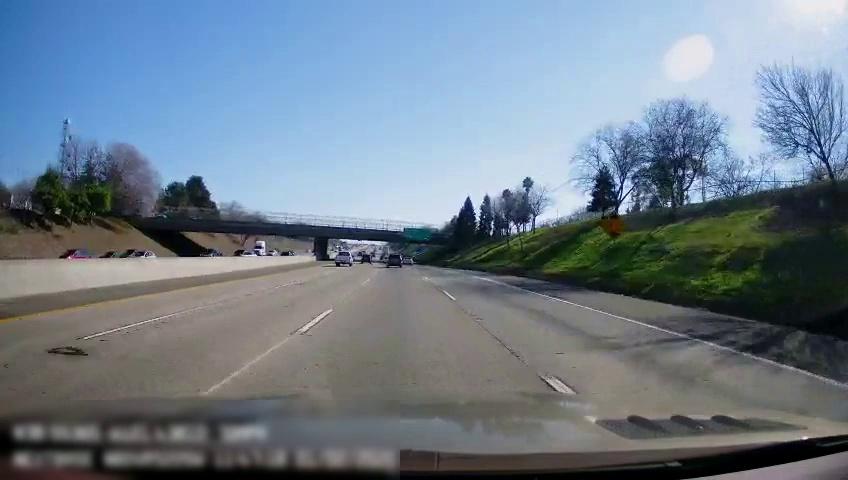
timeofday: Day
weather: Sunny
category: Drivable Space
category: Vehicles | Truck
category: Vehicles | SUV
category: Vehicles | Truck
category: Vehicles | SUV
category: Vehicles | Car
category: Vehicles | SUV
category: Vehicles | SUV
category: Vehicles | SUV
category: Vehicles | SUV
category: Vehicles | SUV
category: Vehicles | SUV
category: Vehicles | SUV
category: Vehicles | Car
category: Lanes | Alternate Lane
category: Lanes | Alternate Lane
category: Lanes | Alternate Lane
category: Lanes | Alternate Lane
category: Lanes | Current Lane
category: Traffic | Signs